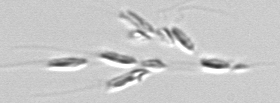
Label: Dinobryon